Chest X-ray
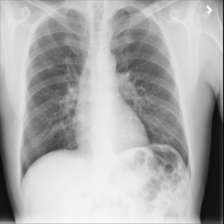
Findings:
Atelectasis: negative
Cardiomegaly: negative
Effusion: negative
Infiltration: negative
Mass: negative
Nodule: negative
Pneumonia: negative
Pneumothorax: negative
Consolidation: negative
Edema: negative
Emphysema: negative
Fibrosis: negative
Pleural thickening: negative
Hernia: negative